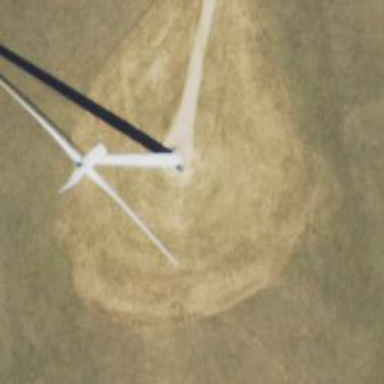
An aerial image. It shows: Wind generator powered by horizontal-axis wind turbine.